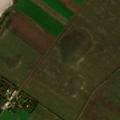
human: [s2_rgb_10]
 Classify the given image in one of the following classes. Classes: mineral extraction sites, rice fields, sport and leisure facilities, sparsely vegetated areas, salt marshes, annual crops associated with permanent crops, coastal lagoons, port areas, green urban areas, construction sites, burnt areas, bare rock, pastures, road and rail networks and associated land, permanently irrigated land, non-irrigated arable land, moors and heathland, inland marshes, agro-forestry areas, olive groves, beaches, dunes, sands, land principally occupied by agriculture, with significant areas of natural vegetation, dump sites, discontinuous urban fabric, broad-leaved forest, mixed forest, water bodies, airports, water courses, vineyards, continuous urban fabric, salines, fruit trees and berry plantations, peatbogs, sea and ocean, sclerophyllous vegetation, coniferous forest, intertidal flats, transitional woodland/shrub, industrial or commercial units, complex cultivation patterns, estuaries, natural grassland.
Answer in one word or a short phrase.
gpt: non-irrigated arable land, inland marshes